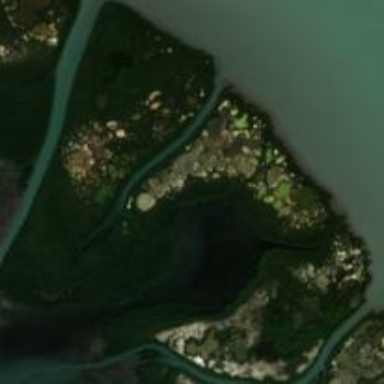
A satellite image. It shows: Scenic view of coastline with lush mangrove wetlands.